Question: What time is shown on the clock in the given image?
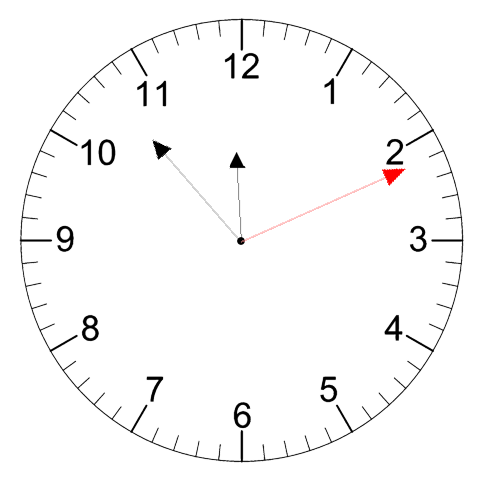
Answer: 11:53:11